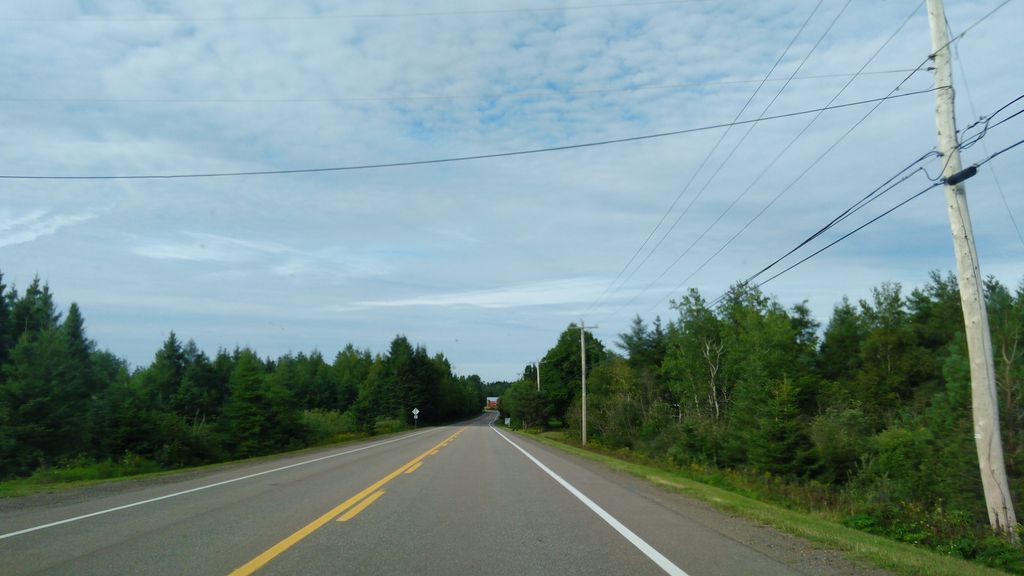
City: charlottetown